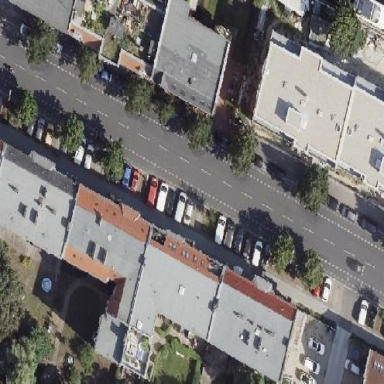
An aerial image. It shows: Residential building with saltbox roof shape.